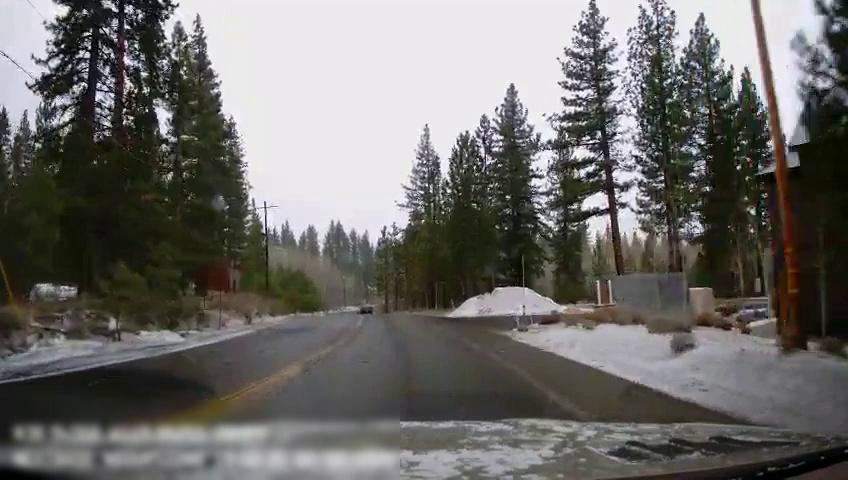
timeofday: Day
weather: Snowy
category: Drivable Space
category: Vehicles | SUV
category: Lanes | Current Lane
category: Lanes | Current Lane